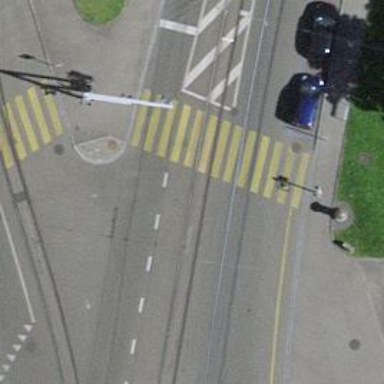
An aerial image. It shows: Railway crossing with traffic signals.